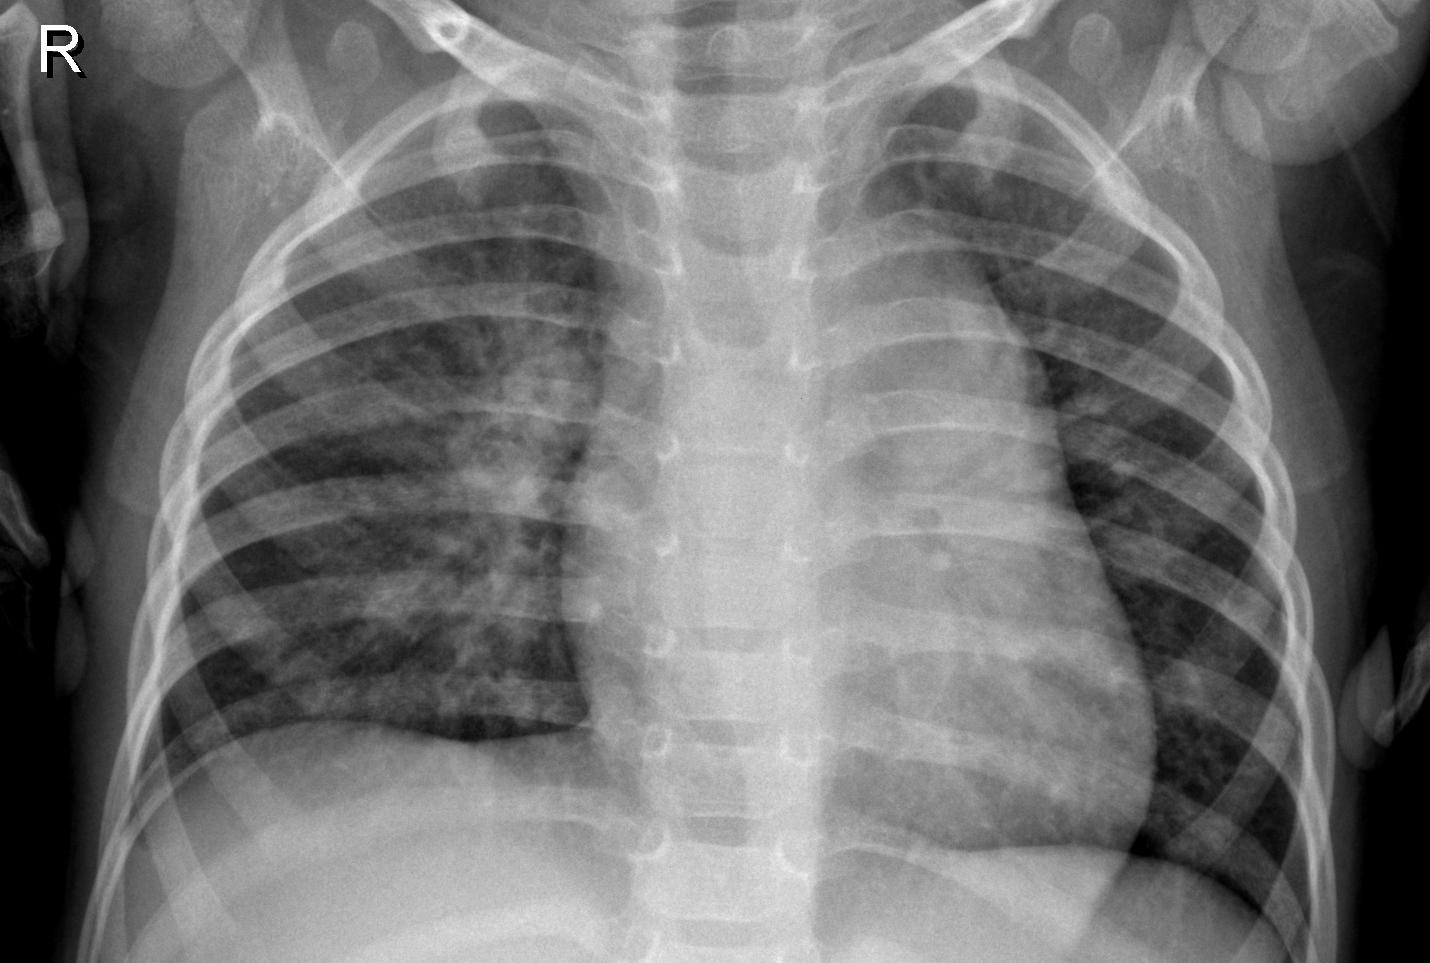
Diagnosis: PNEUMONIA